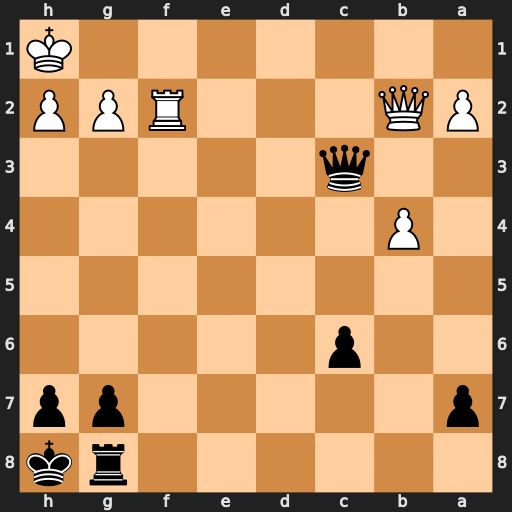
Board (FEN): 6rk/p5pp/2p5/8/1P6/2q5/PQ3RPP/7K
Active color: b
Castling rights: -
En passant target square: -
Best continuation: Qe1+ Rf1 Qxf1#